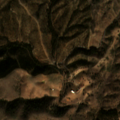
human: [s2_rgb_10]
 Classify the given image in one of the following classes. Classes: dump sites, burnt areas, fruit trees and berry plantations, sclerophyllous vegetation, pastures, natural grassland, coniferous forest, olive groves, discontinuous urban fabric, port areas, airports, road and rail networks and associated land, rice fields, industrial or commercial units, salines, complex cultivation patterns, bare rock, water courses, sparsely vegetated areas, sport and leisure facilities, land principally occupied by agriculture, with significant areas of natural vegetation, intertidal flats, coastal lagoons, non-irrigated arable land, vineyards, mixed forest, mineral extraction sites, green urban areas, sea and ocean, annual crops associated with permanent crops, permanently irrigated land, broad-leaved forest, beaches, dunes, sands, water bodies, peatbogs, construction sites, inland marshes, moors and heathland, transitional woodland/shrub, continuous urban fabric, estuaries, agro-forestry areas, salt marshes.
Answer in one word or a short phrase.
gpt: non-irrigated arable land, pastures, transitional woodland/shrub